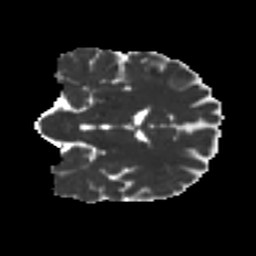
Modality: MD
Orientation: coronal
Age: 40
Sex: male
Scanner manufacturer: ge
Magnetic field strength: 3 T
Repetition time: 7.8 s
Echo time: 0.0607 s